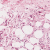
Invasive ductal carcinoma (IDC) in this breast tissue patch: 0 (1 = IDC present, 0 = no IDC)